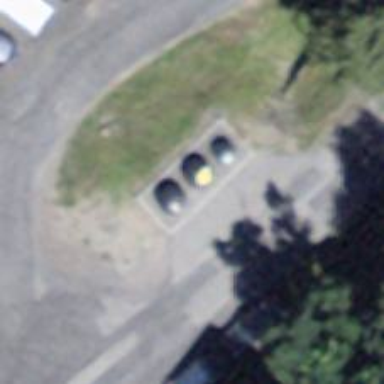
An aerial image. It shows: Recycling container at amenity designated for recycling.